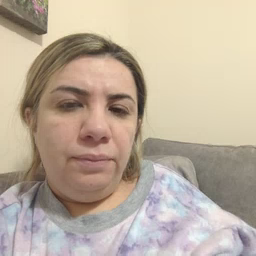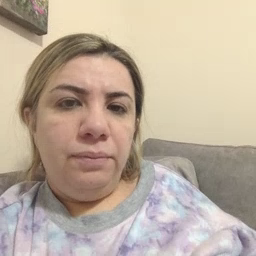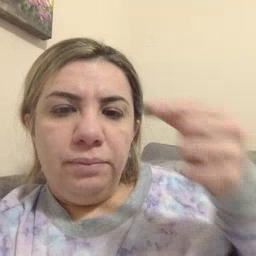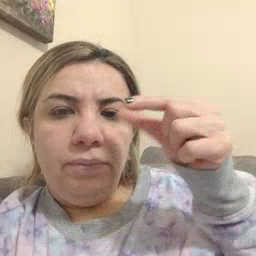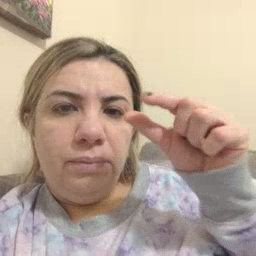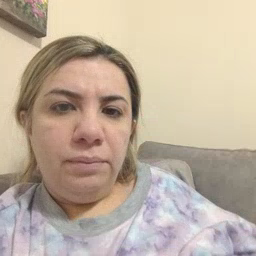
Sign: green